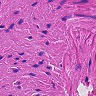
Metastatic tissue present: no